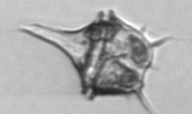
Label: Amylax